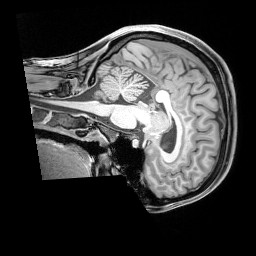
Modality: T1w
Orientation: sagittal
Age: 21
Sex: female
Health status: healthy
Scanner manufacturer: siemens
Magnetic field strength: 3 T
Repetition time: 1.65 s
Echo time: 0.00182 s